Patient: sex M, age 62
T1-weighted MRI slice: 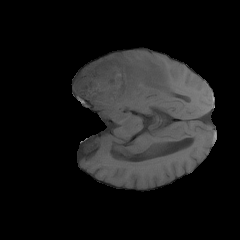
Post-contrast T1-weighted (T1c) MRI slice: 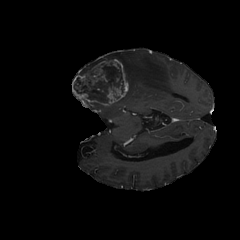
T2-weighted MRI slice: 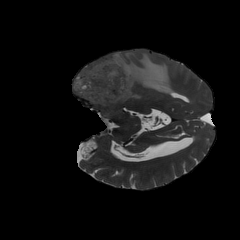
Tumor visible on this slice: yes
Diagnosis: Glioblastoma, IDH-wildtype
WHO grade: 4